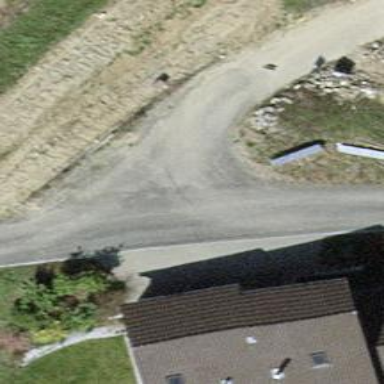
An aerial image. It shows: Residential road with asphalt surface and no sidewalk.